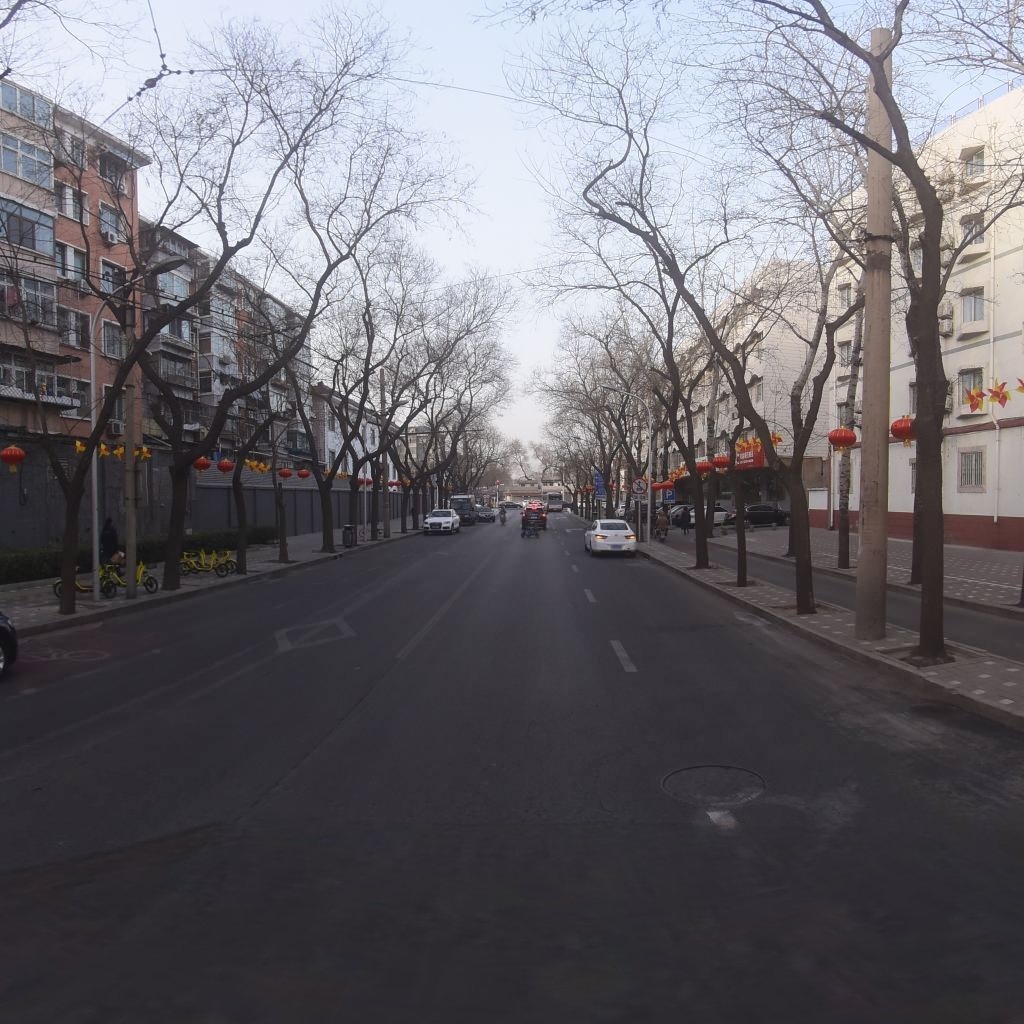
Region: Xicheng
Road damage annotations: longitudinal crack, manhole cover